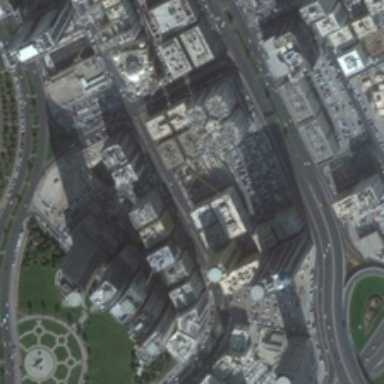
Many buildings are in two sides of a road in a commercial area .